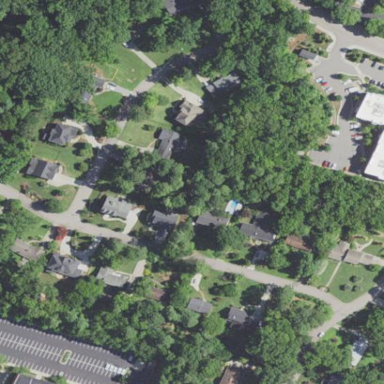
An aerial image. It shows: Residential neighbourhood.